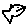
Label: fish